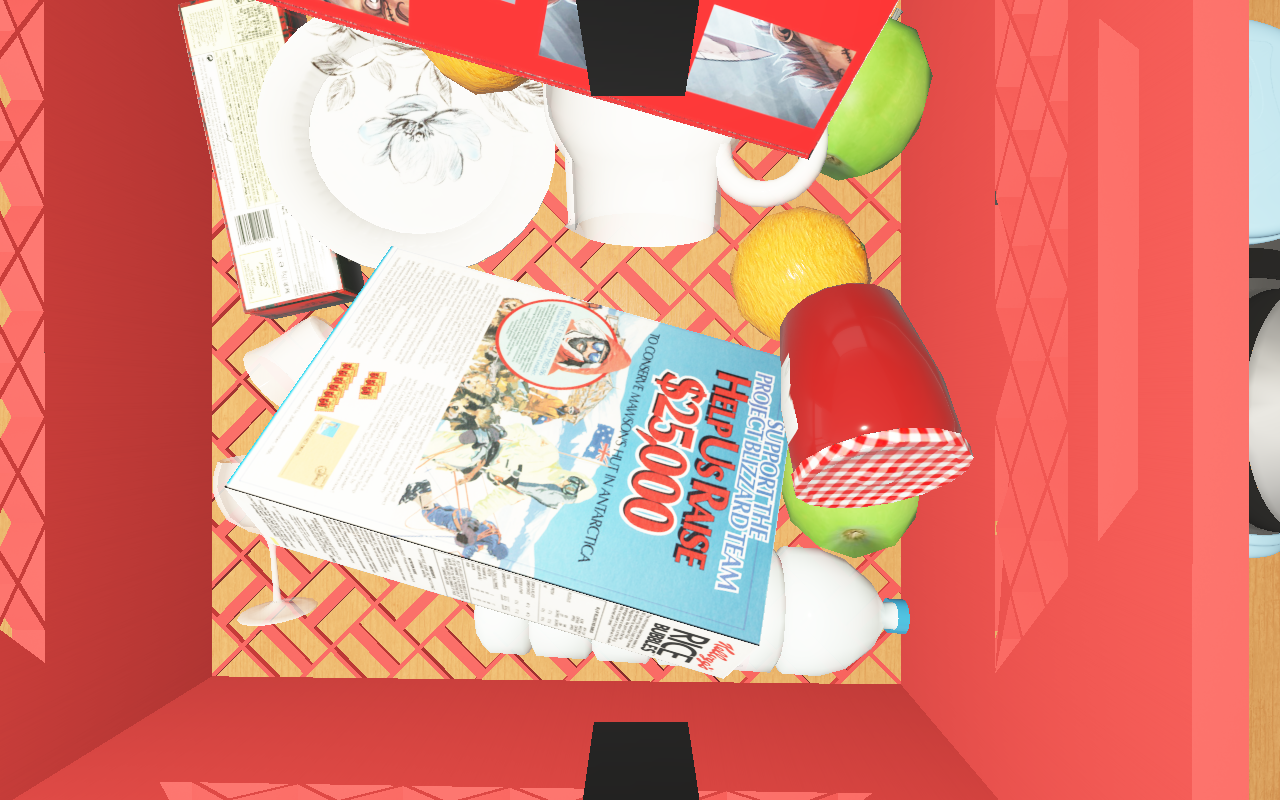
Objects in the scene:
water bottle
apple
apple
orange
orange
glass
wineglass
honey jar
jam jar
biscuit box